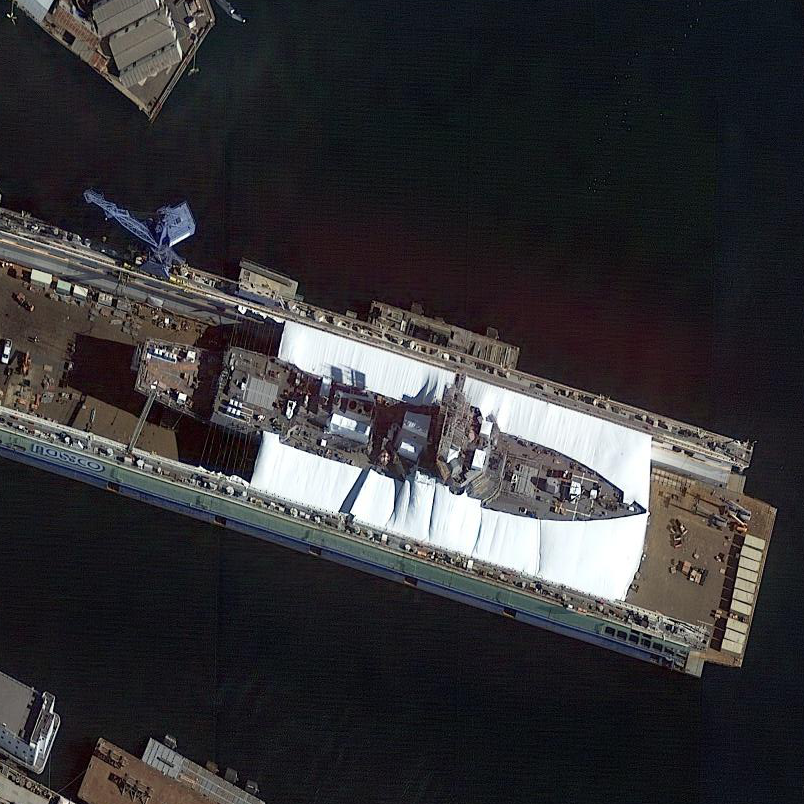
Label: destroyer